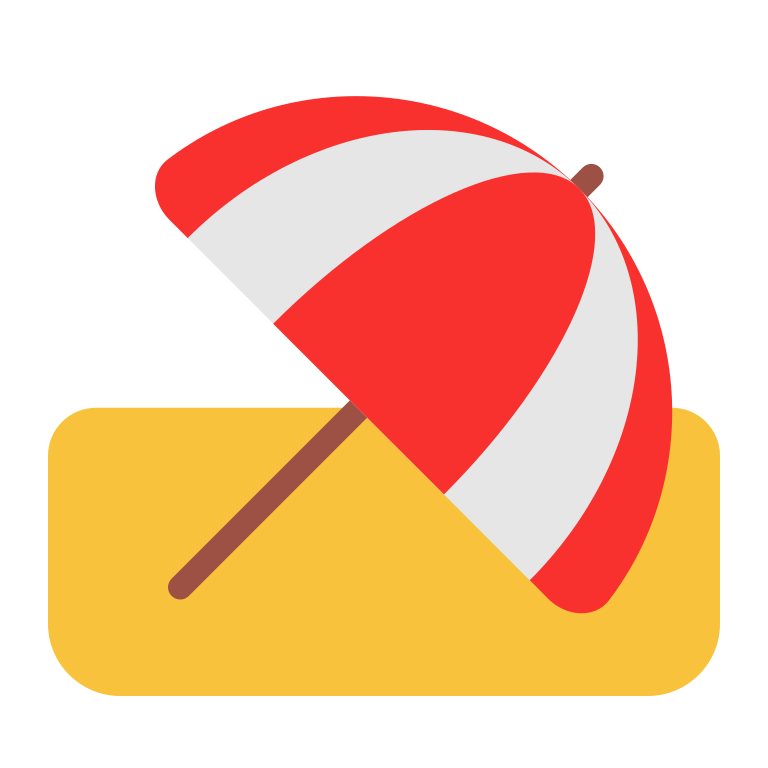
umbrella on ground flat